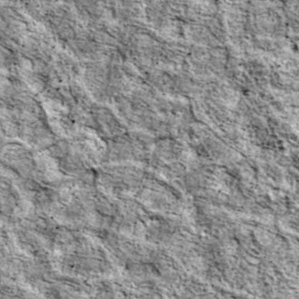
Label: non_frost